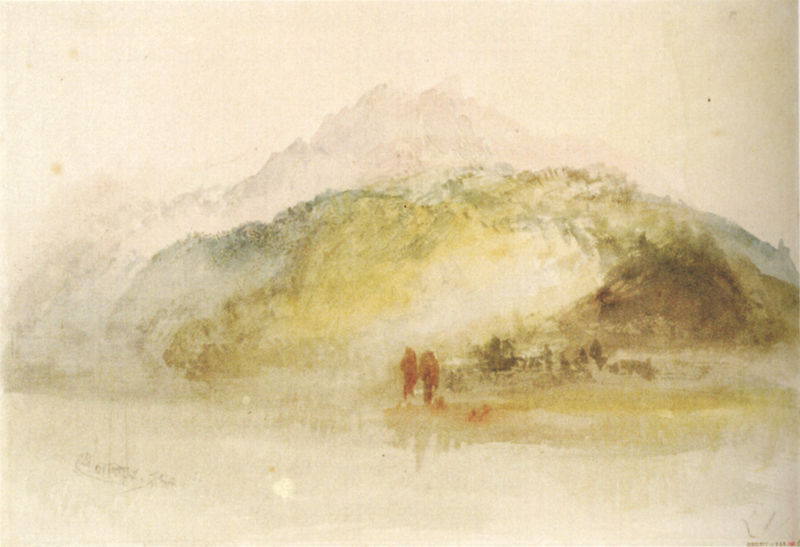
Titel: Der Berg Pilatus
Künstler: William Turner
Standort: London
Institution: Tate Gallery
Schlagwörter: baum, berg, blau, gemälde, himmel, mann, meer, wasser, weiß, aquarell, bäume, frauen, gelb, grün, landschaft, menschen, ocker, sand, see, ufer, braun, frankreich, frau, grau, licht, männer, orange, skizze, vordergrund, hunde, rot, tiere, weg, wiese, leute, malerei, blass, stehen, signatur, öl, hügel, natur, spiegelung, büsche, einsam, gehen, sonne, sträucher, gold, paar, personen, england, wald, zart, anhöhe, deutschland, küste, ruhig, seicht, strand, papier, ansicht, zwei, studie, abhang, berge, gebirge, gipfel, dunst, nebel, violett, wasserfarbe, herbst, figuren, tau, turner, einfach, widerschein, bucht, unscharf, tusche, wasserfarben, spaziergang, wandern, wässrig, entwurf, gestalten, verschwommen, sicht, jäger, wanderer, leicht, farbflecke, gebirgslandschaft, wanderung, nebulös, lavieren, wandere, flüchtig, farbstudie, refelktion, william turner, widesrscheib, berhg, lorange, laviern